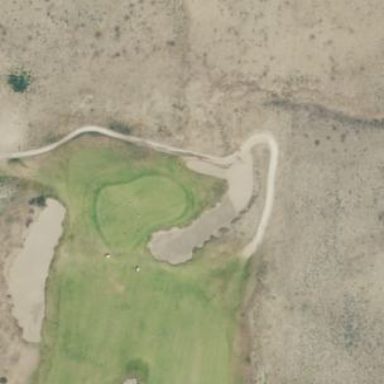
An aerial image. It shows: Sandy area is golf bunker.